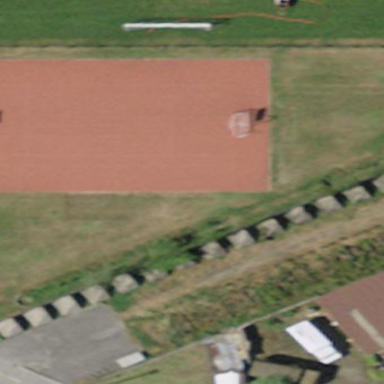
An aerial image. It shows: Basketball court in the leisure land pitch.